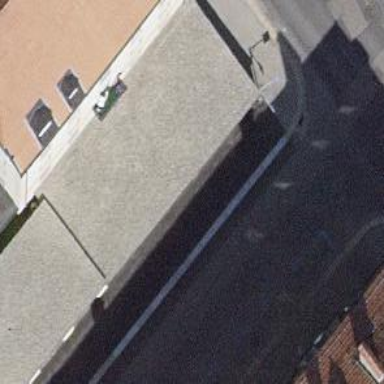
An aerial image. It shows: Garages with flat roofs.